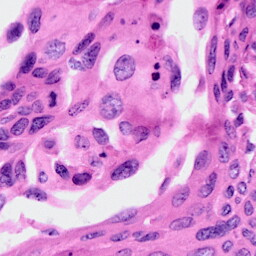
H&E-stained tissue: Cervix